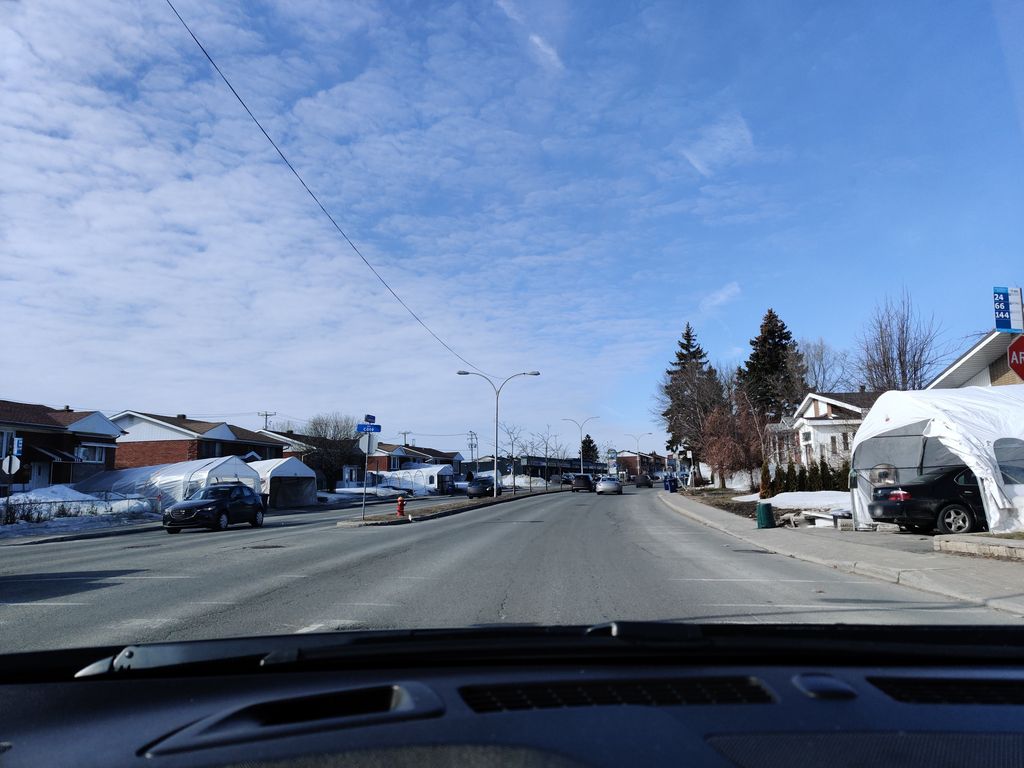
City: montreal